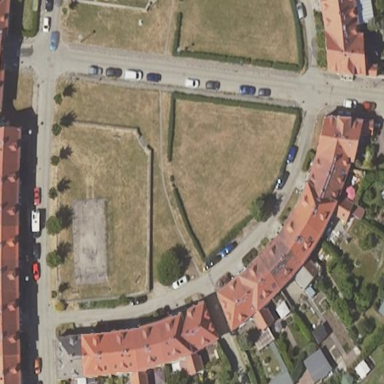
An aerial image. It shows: Village green area.